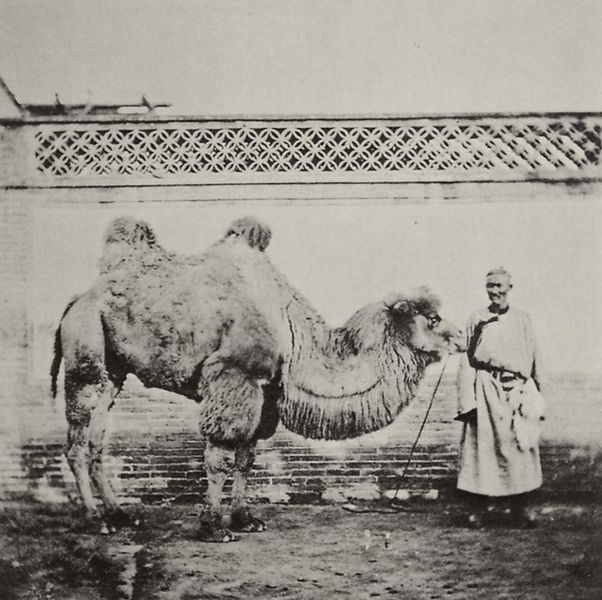
Titel: Bactrianisches Kamel
Künstler: John Thomson
Schlagwörter: himmel, kopf, mann, schatten, umhang, weiß, grau, haar, hell, kleid, profil, schwarz, tier, zaun, muster, ornament, alt, bart, wand, stein, bild, hals, porträt, erde, boden, gewand, haare, kutte, mantel, beine, fell, hufe, mähne, schwanz, zügel, stab, leine, wüste, mauer, ziegel, hof, wolle, ornamente, verzierung, foto, fotografie, photographie, schmutz, besitzer, orient, mauerwerk, asien, schwarz-weiß, zirkus, hufen, treiber, photo, fries, stall, lasttier, indien, hirte, arabien, aufnahme, marokko, mäander, buckel, kamel, aussenwand, dokumentation, beduine, früh, hirt, daguerrotypie, indisch, dromedar, mongole, lichtbild, kameltreiber, asiat, trampeltier, höcker, kamelführer, kamle, hhufe, kaml, schwarz-weiß-foto, l, picture, doofes kame, kamelbesitzer